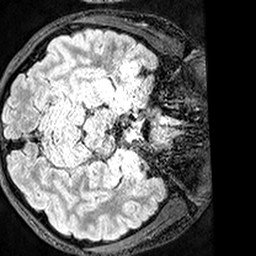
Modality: FLAIR
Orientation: axial
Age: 21
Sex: female
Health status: healthy
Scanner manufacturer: siemens
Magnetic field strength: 3 T
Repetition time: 5 s
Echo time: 0.388 s